Question: The button in the top left corner of my touch user interface is a little hard to press on a resistive touchscreen, because the touch events are not so precise at the borders of the screen.
The visual size of the button can't really be increased because the screen space is needed for other things. Thus I would like to increase only the clickable area of the button. So when the user touches in the top left corner of the screen (as marked in red), the back button should be pressed. Note that the red area also overlaps another button. Ideally, the visual button state would also change to the "pressed" state.

Can anyone give me some pointers in the right direction? I have considered the following things, but I'm unsure which would work.
- - 'QWidget'- 'QPushButton''QAbstractButton::hitButton'
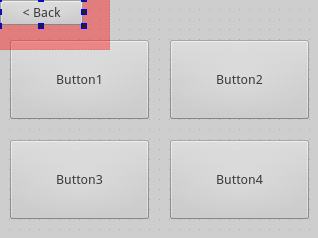
Answer: To occupy more vertical space inside a layout, set buttons vertical policy to expanding.
To increase the clickable area without increasing the visual size, increase the margin.
To have the back button overlapping other buttons, don't put it to a layout. Instead set its parent directly and move it to the corner.
'''
backButton = new QPushButton("< Back", mainWindow);
backButton->setStyleSheet("margin: 30;");
backButton->show();
backButton->resize(150, 90);
backButton->move(-30, -30);
'''